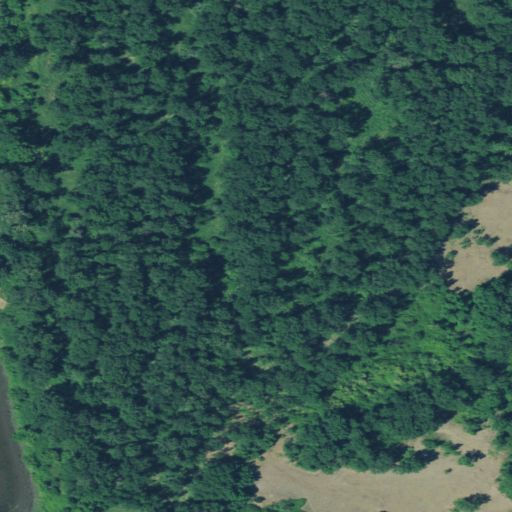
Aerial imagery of island in Oregon named Willow Bar Islands containing woody wetlands, herbaceous wetlands, pasture, and open water